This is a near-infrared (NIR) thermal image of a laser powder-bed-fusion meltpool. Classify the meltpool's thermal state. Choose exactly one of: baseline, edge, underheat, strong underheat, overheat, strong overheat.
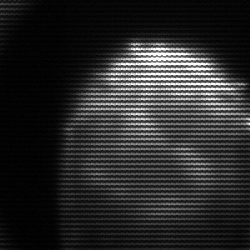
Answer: edge